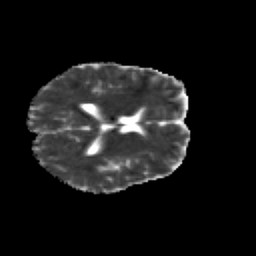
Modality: MD
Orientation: axial
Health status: healthy
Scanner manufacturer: siemens
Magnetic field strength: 3 T
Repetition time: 12 s
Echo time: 0.092 s